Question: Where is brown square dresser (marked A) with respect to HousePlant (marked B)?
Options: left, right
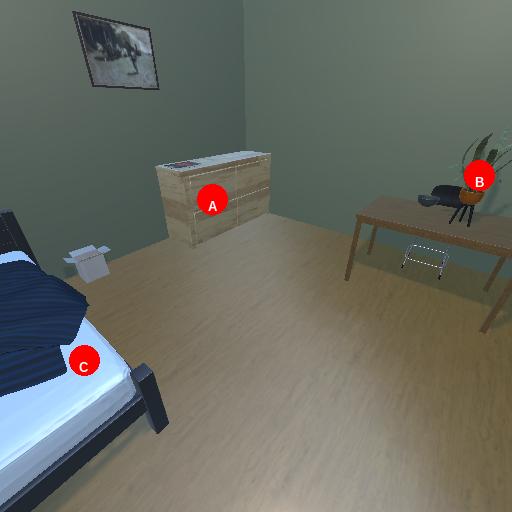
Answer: left